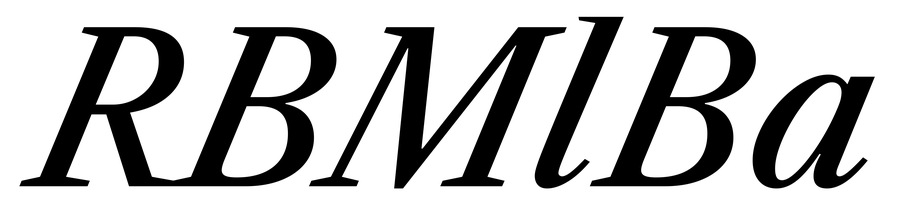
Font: LibreCaslonText-Italic_Medium_Italic